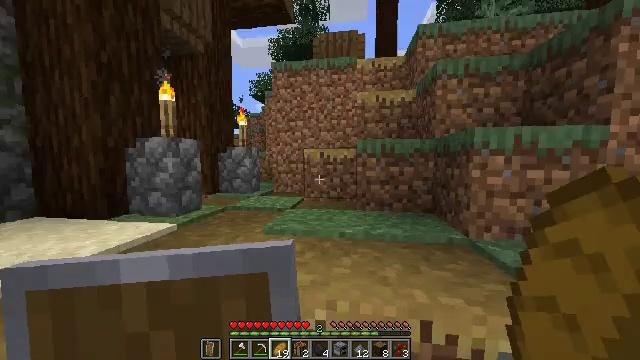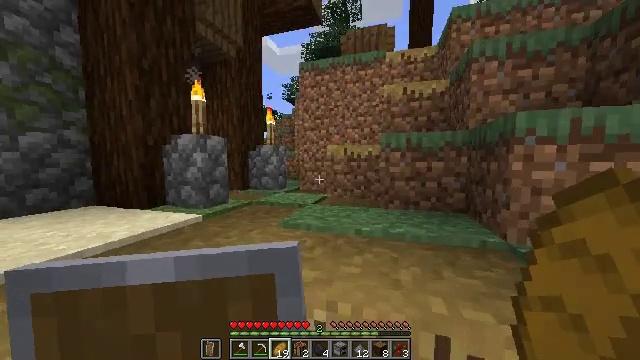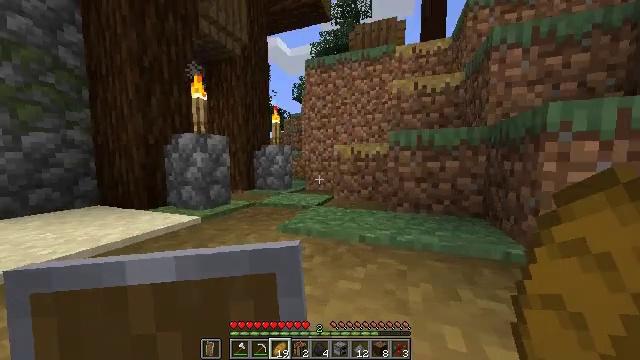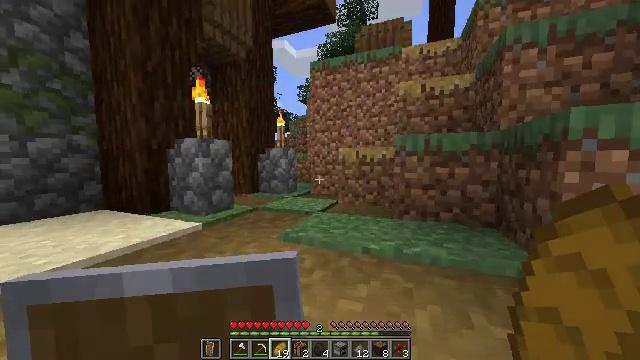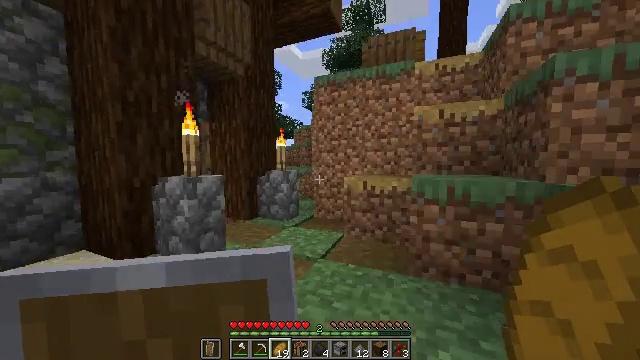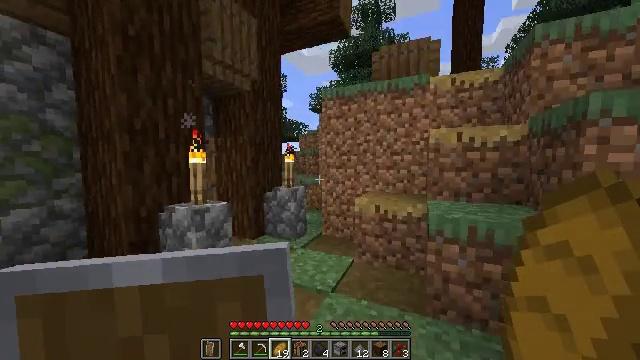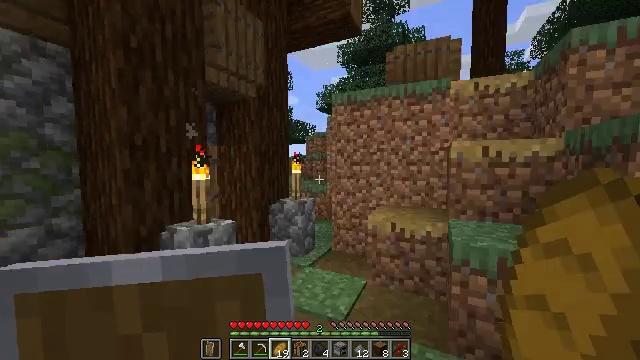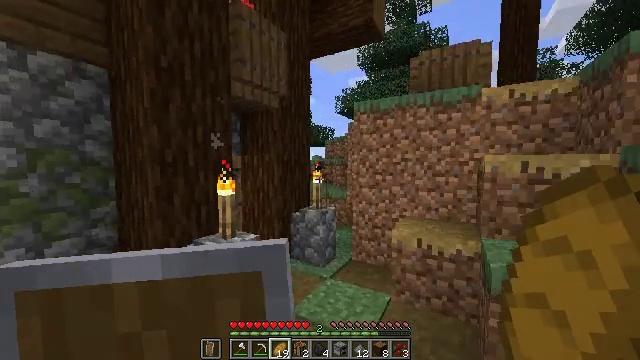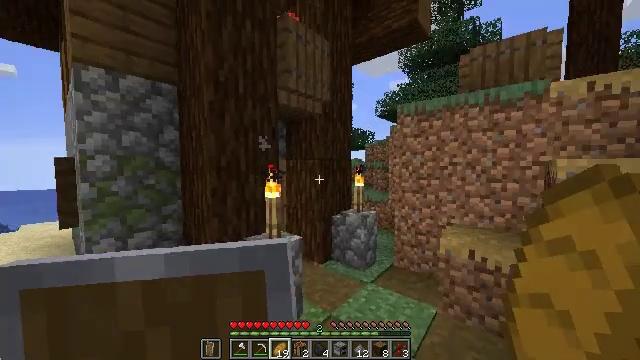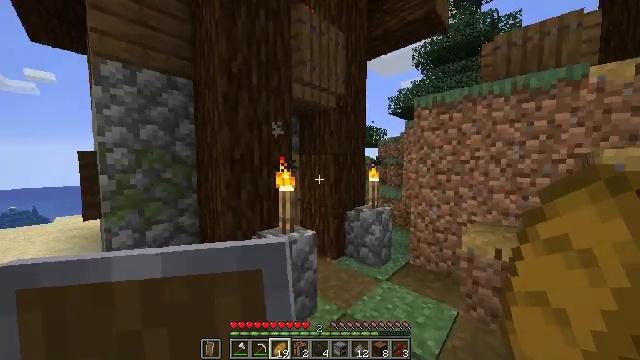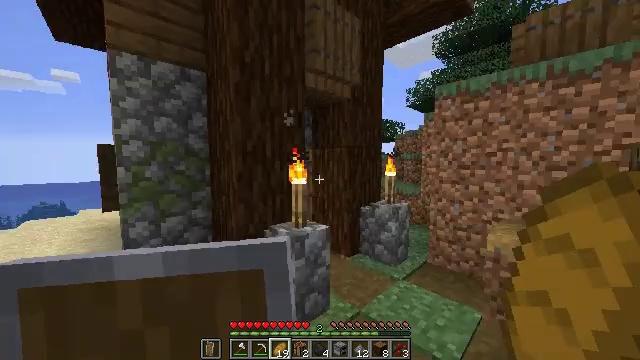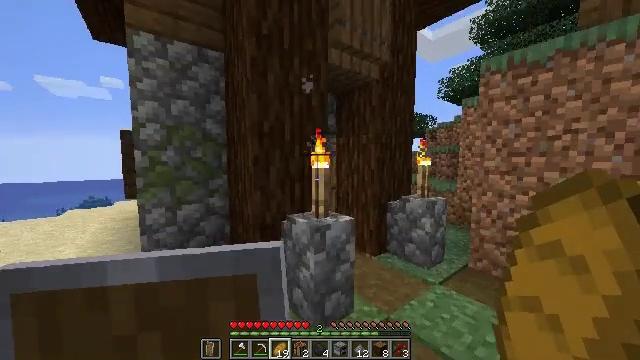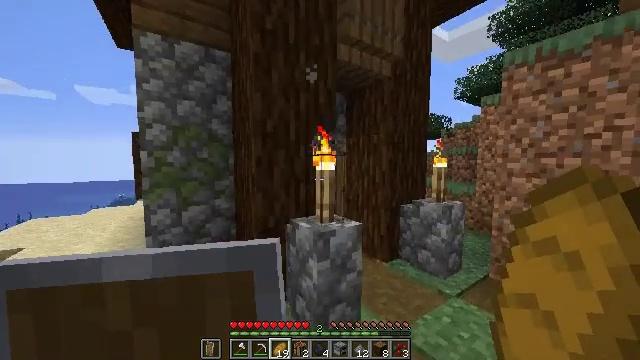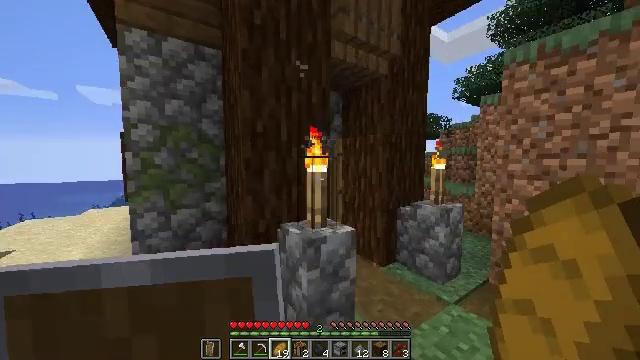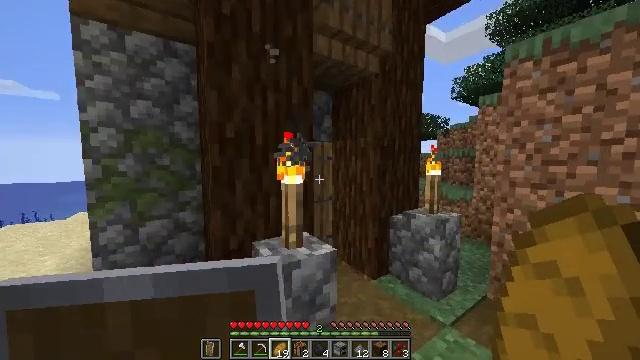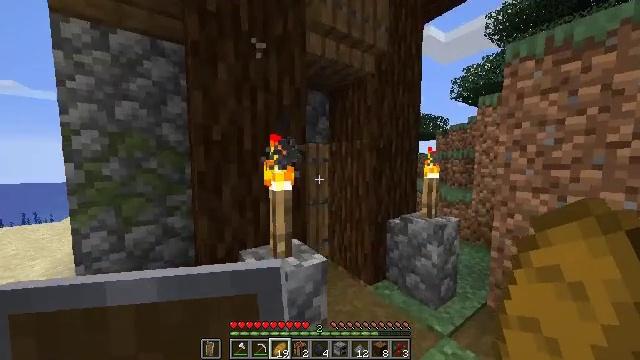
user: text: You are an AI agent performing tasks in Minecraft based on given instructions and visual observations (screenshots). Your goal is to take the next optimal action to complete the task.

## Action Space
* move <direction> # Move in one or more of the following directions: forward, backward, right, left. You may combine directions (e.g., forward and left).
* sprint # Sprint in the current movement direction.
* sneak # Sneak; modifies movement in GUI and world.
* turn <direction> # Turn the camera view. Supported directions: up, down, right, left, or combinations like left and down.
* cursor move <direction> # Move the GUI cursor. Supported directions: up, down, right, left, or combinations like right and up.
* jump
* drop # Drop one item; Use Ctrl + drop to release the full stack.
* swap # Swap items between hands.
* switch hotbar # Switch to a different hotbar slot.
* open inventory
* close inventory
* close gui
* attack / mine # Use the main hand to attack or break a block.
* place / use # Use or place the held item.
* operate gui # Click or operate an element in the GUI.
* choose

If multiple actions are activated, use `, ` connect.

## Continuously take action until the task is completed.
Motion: motion action
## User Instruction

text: Disassemble the purple bed for relocation.
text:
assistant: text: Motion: move forward, sprint, turn left, jump
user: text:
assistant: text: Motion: move forward, sprint, turn left, jump
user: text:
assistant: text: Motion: move forward, sprint, turn left, jump
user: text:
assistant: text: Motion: move forward, sprint, turn left, jump
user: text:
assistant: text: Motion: move forward, sprint, turn left, jump
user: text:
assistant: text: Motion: move forward, sprint, turn left, jump
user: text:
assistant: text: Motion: move forward, sprint, turn left, jump
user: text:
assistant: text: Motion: move forward, sprint, turn left, jump
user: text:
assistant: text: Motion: move forward, sprint, turn left, jump
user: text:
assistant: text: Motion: move forward, sprint, turn left, jump
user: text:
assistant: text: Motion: move forward, sprint, turn left
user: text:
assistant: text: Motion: move forward and move right, sprint, turn left
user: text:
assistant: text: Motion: move forward and move right, sprint
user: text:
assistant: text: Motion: move forward and move right, sprint
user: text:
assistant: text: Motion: move forward and move right, sprint
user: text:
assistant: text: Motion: move forward and move right, sprint
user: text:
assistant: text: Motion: move forward and move right, sprint, turn left
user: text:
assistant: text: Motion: move forward and move right, sprint, turn left and down
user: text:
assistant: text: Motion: move forward, sprint, turn left
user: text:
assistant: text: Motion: move forward, sprint, turn left and down
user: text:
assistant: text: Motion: move forward, sprint, turn left and down
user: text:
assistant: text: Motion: move forward, sprint, turn left
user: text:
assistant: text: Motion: move forward, sprint
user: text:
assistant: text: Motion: move forward, sprint, turn left and down, use / place
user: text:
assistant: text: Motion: move forward, sprint, turn left, use / place
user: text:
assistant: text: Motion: move forward, sprint, use / place
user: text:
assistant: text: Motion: move forward, sprint, use / place
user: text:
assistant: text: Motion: move forward, sprint, use / place
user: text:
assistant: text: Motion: move forward, sprint, turn left
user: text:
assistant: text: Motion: move forward, sprint